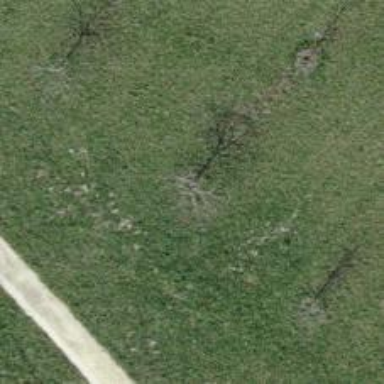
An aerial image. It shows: Orchard with deciduous broadleaved trees.